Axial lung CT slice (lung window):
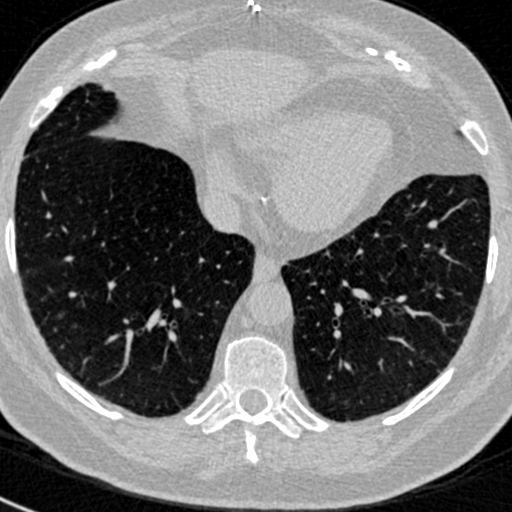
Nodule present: no